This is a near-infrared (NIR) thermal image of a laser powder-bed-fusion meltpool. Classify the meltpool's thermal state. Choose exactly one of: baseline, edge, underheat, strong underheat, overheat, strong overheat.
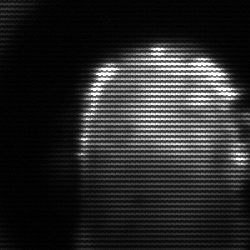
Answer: baseline